Question: Good evening!
I have been tinkering around with the AndEngine for game development in Android. I tried to run a Tower of Hanoi game application that uses the AndEngine, but the aformentioned error keeps running when I run it in the emulator. Here is the LogCat:
'''
09-05 21:34:00.948: D/dalvikvm(633): No JNI_OnLoad found in /data/data/com.tutorial.towerofhanoi/lib/libandengine.so 0x4101f730, skipping init
09-05 21:34:01.017: D/AndEngine(633): TowerOfHanoiActivity.onResume @(Thread: 'main')
09-05 21:34:01.067: I/dalvikvm(633): threadid=3: reacting to signal 3
09-05 21:34:01.137: I/dalvikvm(633): Wrote stack traces to '/data/anr/traces.txt'
09-05 21:34:01.207: D/libEGL(633): Emulator without GPU support detected. Fallback to software renderer.
09-05 21:34:01.207: D/libEGL(633): loaded /system/lib/egl/libGLES_android.so
09-05 21:34:01.238: W/dalvikvm(633): threadid=12: thread exiting with uncaught exception (group=0x409c01f8)
09-05 21:34:01.297: E/AndroidRuntime(633): FATAL EXCEPTION: GLThread 85
09-05 21:34:01.297: E/AndroidRuntime(633): java.lang.IllegalArgumentException: No EGLConfig found!
09-05 21:34:01.297: E/AndroidRuntime(633): at org.andengine.opengl.view.ConfigChooser.chooseConfig(ConfigChooser.java:183)
09-05 21:34:01.297: E/AndroidRuntime(633): at org.andengine.opengl.view.ConfigChooser.chooseConfig(ConfigChooser.java:157)
09-05 21:34:01.297: E/AndroidRuntime(633): at android.opengl.GLSurfaceView$EglHelper.start(GLSurfaceView.java:1009)
09-05 21:34:01.297: E/AndroidRuntime(633): at android.opengl.GLSurfaceView$GLThread.guardedRun(GLSurfaceView.java:1362)
09-05 21:34:01.297: E/AndroidRuntime(633): at android.opengl.GLSurfaceView$GLThread.run(GLSurfaceView.java:1216)
09-05 21:34:01.309: D/gralloc_goldfish(633): Emulator without GPU emulation detected.
09-05 21:34:01.497: D/AndEngine(633): TowerOfHanoiActivity.onPause @(Thread: 'main')
09-05 21:34:03.867: I/Process(633): Sending signal. PID: 633 SIG: 9
'''
The line of code affected by the error is at the AndEngine library itself, particularly this line:
'''
throw new IllegalArgumentException("No " + EGLConfig.class.getSimpleName() + " found!");
'''
The screenshot shows the target I am building. It's API15 Android 4.0.3

How do I remedy this?
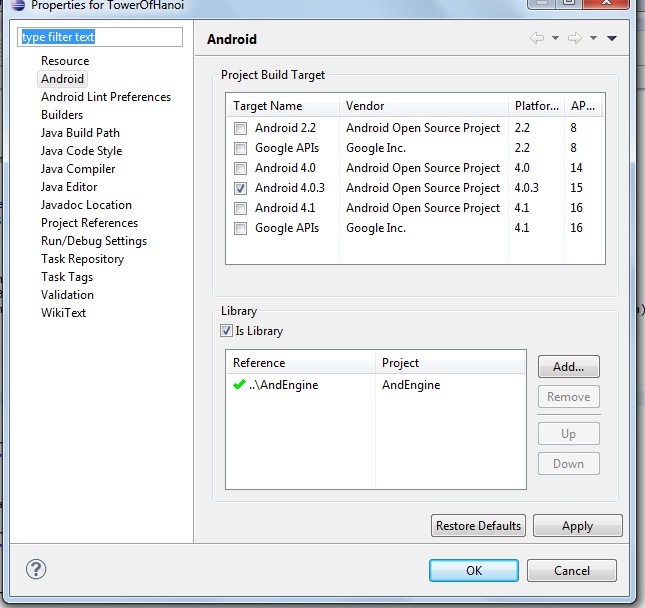
Answer: I think the problem is with this line
'09-05 21:34:01.207: D/libEGL(633): Emulator without GPU support detected. Fallback to software renderer.'
recreate or edit your emulator and be sure that under the hardware list you have
'GPU Emulation' set to 'Yes'